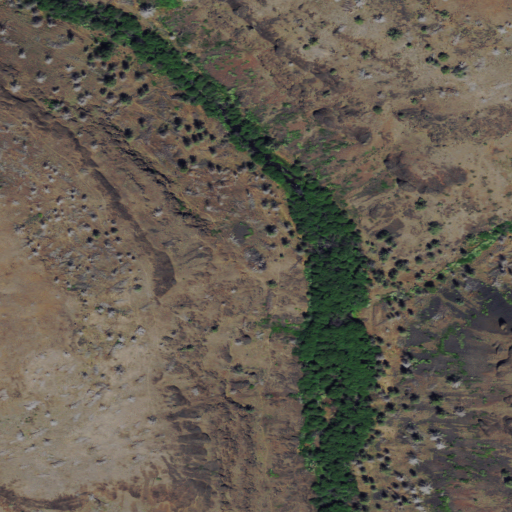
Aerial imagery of valley in Oregon named Deep Canyon containing grassland, shrub, and evergreen forest